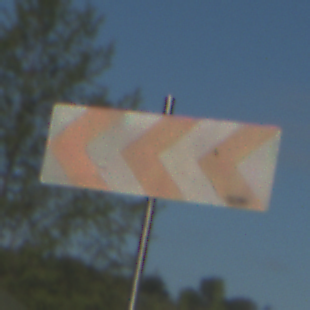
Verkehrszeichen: RichtungstafelnInKurvenGrossRechts
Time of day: MorningAfternoon
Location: Outdoor (Nature)
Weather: Clear
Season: NotSpecified
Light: Natural